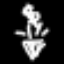
Label: octagon